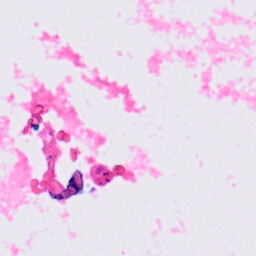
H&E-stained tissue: Lung